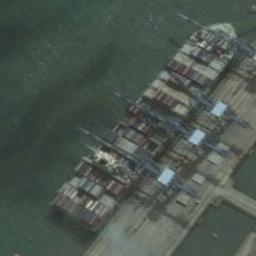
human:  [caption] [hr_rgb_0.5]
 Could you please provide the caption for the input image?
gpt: The ship full of cargo is docked at the dock and the water is green .

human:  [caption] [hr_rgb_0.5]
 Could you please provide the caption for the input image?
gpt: An orange ship docked at the dock with containers on board .

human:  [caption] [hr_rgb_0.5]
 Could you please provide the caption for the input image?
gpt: There are many containers on the ship .

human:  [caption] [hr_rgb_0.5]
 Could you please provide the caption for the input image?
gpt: There is a ship in the green water on the shore .

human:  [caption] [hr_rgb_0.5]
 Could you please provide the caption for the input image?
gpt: The ship with many containers is at the harbor .